Aerial crown-view tile of a tropical tree (Barro Colorado Island, Panama), acquired 20250414:
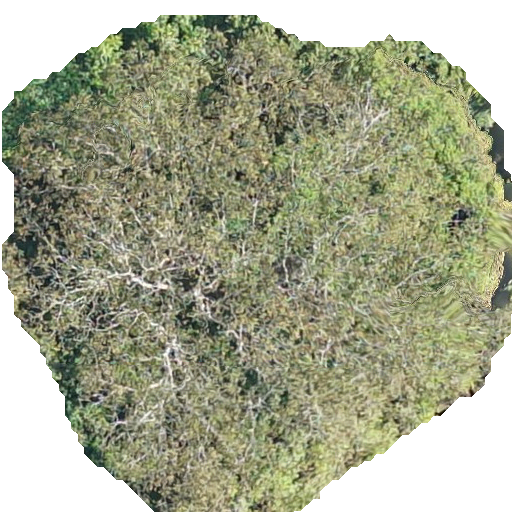
Species: Dipteryx oleifera
GBIF accepted scientific name: Dipteryx oleifera
Crown area: 302.588 m²